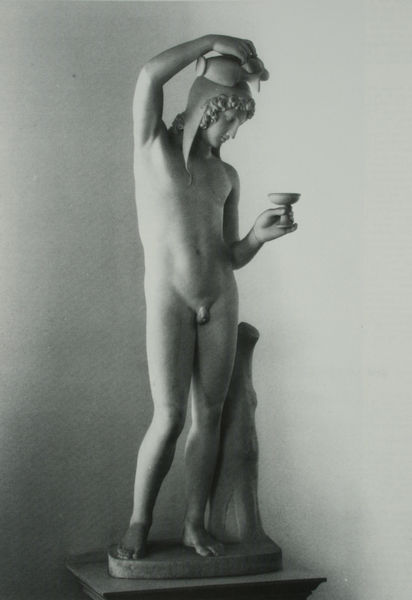
Titel: Ganymed füllt den Kelch
Künstler: Bertel Thorvaldsen
Standort: Kopenhagen
Institution: Thorvaldsen Museum
Schlagwörter: akt, baum, dunkel, fuß, hand, kopf, körper, mann, nackt, schatten, weiß, brust, frisur, geste, glas, grau, haar, hell, hut, licht, marmor, nase, profil, schwarz, stirn, haube, jung, kappe, mütze, arm, arme, augen, halten, schale, sockel, stehen, stein, hals, hände, portrait, porträt, stamm, schlank, auge, figur, haare, kelch, pose, stehend, locken, schön, amphore, kanne, krug, skulptur, statue, vase, beine, bein, füße, haltung, wein, muskeln, aufrecht, nabel, bauch, bildhauerei, glatt, kontrapost, plastik, plinthe, junge, bauchnabel, geschlecht, knie, scham, zehen, dünn, foto, fotografie, photographie, griff, becher, penis, gefäß, antike, knabe, barfuß, schienbein, schwarzweiss, helm, mythologie, rom, photo, karaffe, jüngling, hüfte, antik, bacchus, achsel, zipfel, basis, pokal, gips, anlehnen, spielbein, standbein, fotographie, trinkschale, baumstumpf, kurg, anmut, römisch, standbild, alabaster, kapuze, plinte, bildhauer, abguss, plattform, schienbeine, gießen, schenken, musekln, ampore, einschenken, ganymed, pimmel, gemächt, antipost, grischisch, mundschenk, körpr, schwule griechen, skulpturstatue